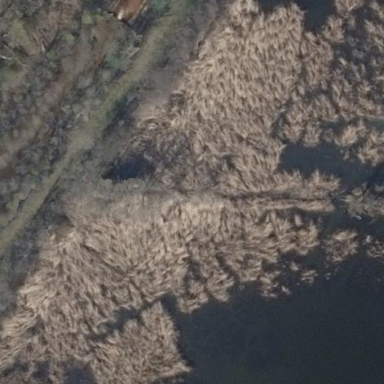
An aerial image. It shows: Reedbed wetland area.